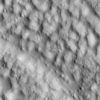
Label: not_dusty